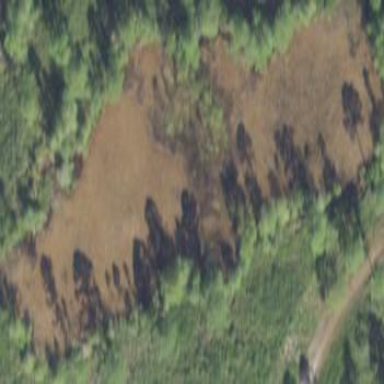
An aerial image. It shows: Beautiful wet meadow natural wetland.